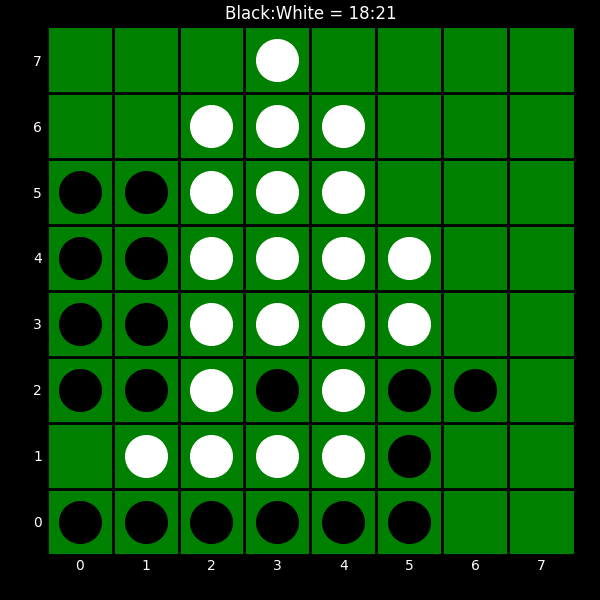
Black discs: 18
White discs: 21